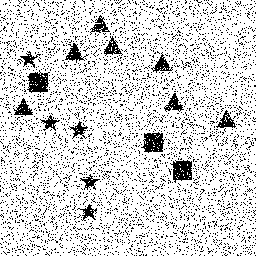
Squares: 3
Triangles: 7
Stars: 5
Total shapes: 15